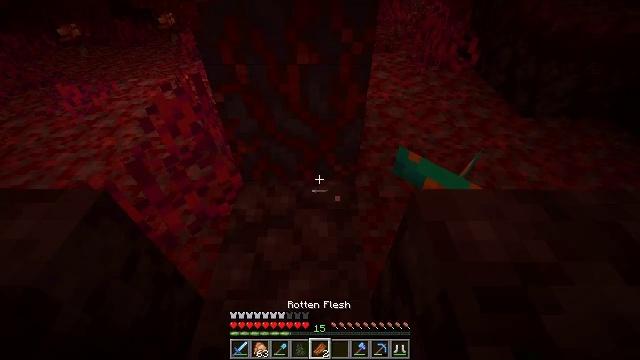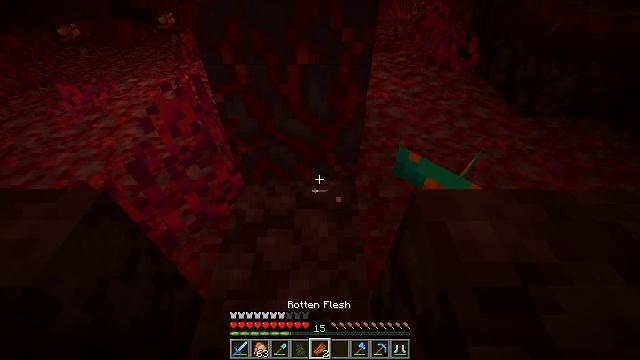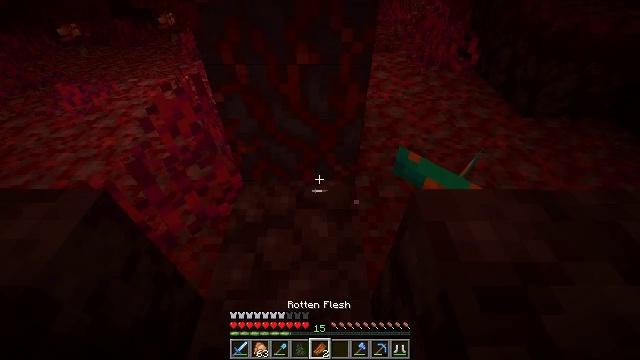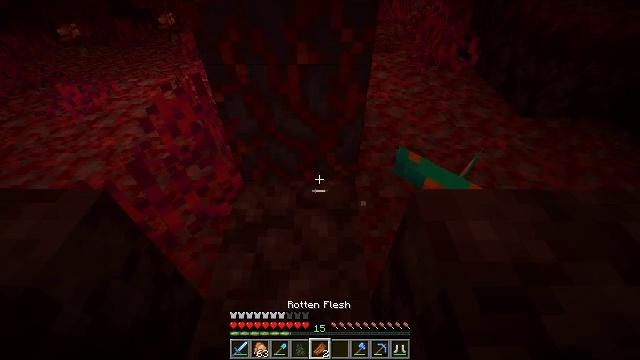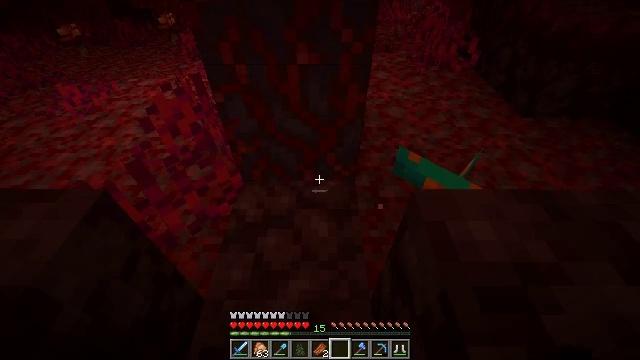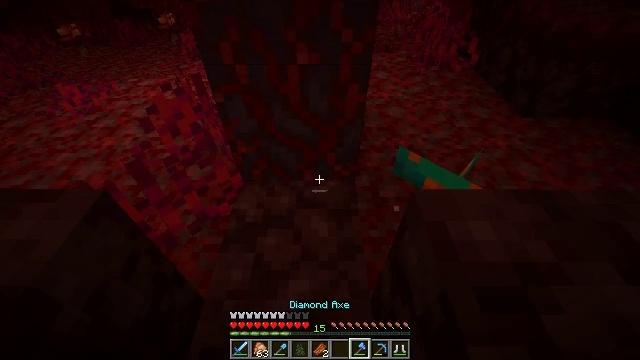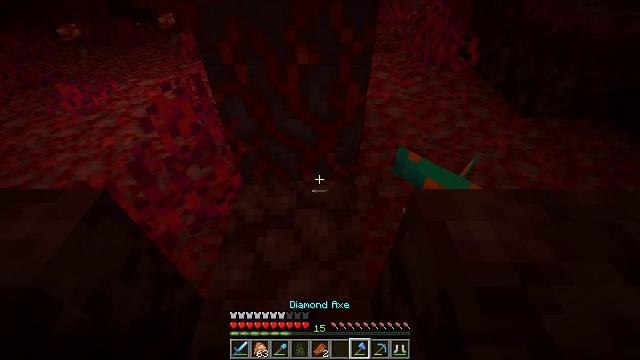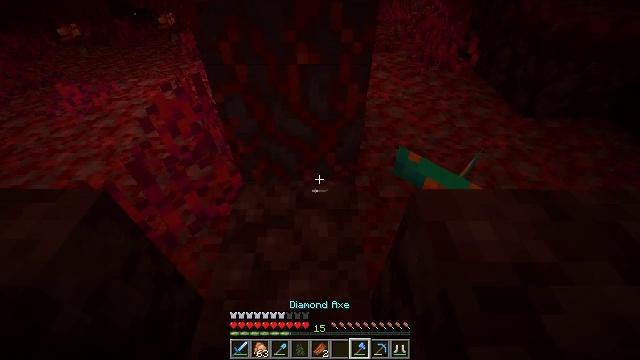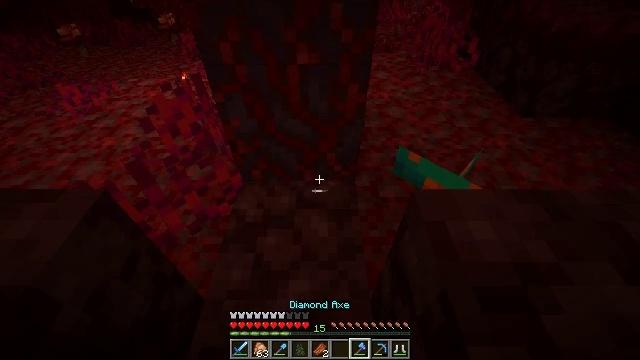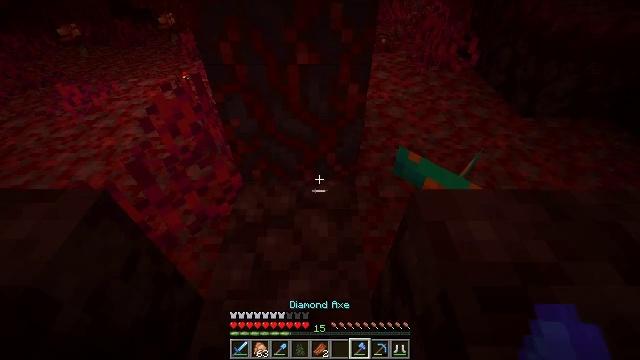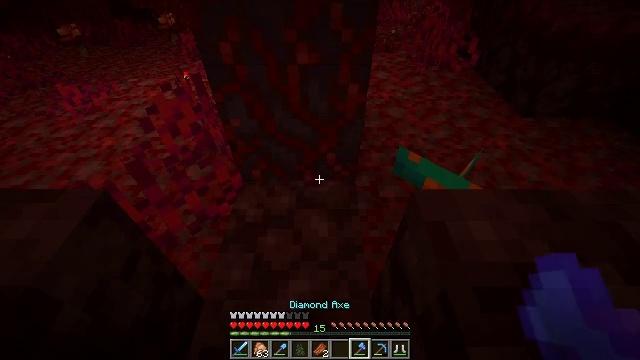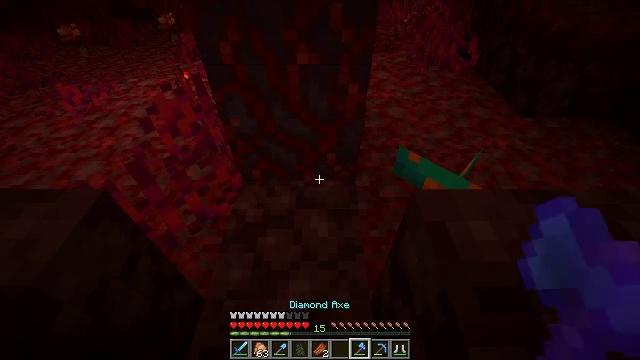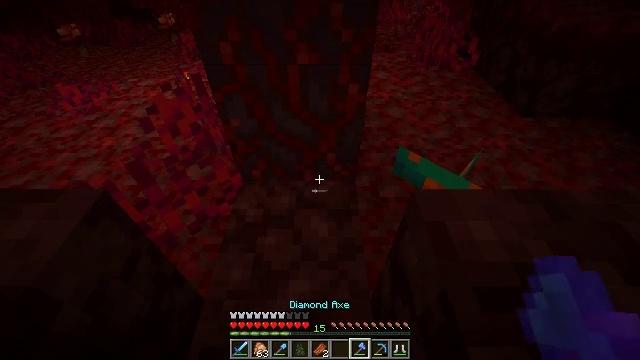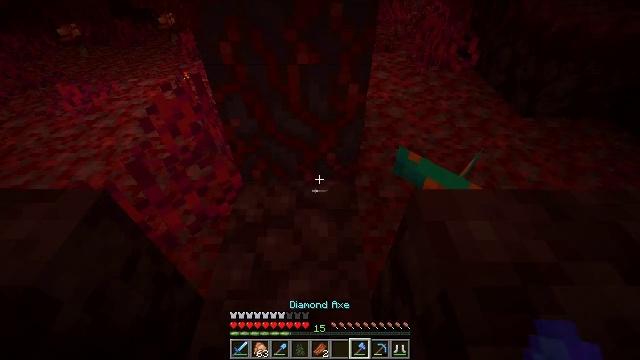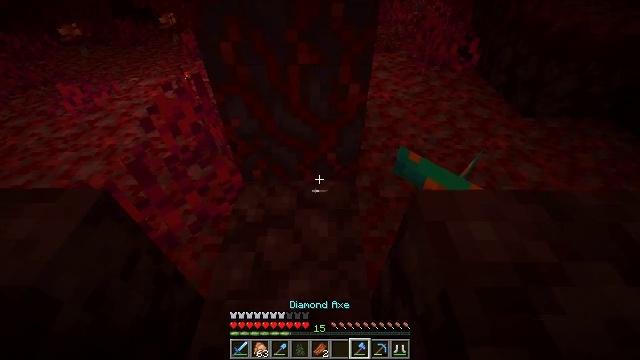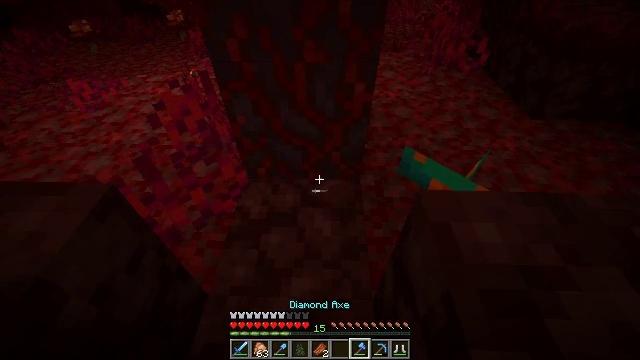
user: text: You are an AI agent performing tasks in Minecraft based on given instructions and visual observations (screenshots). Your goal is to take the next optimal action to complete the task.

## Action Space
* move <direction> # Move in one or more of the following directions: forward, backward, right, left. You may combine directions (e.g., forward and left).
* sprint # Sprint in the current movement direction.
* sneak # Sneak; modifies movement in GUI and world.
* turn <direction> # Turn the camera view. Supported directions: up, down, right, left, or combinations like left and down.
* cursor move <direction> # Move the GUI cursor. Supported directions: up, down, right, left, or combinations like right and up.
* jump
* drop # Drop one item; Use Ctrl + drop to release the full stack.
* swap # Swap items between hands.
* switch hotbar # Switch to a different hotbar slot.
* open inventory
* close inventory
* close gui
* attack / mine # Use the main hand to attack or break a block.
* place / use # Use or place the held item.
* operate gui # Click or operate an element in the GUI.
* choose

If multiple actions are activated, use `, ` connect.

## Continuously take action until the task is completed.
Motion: motion action
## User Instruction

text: Harvest crimson stem blocks.
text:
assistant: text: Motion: no_op
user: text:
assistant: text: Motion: no_op
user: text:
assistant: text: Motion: no_op
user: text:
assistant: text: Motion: no_op
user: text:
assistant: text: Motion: no_op
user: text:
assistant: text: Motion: no_op
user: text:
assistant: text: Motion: no_op
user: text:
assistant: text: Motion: no_op
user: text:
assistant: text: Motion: no_op
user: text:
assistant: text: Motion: no_op
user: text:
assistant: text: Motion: no_op
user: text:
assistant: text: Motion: no_op
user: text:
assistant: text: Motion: no_op
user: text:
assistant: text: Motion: no_op
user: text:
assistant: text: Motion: turn left
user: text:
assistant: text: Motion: no_op
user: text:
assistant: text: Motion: no_op
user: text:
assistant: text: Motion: no_op
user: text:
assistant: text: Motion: move forward, turn up
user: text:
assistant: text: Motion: move forward, turn up
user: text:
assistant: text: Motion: move forward, turn right and up
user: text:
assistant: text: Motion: turn up
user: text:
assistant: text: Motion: attack / mine
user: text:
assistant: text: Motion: attack / mine
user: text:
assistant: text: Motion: attack / mine
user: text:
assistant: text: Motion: attack / mine
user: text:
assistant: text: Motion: attack / mine
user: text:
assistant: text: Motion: attack / mine
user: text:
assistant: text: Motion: attack / mine
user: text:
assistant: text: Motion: attack / mine